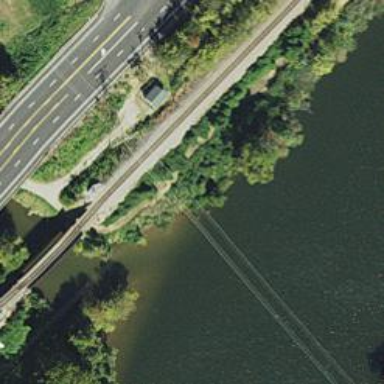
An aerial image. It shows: Bridge over railway line.